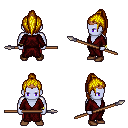
a pixel art fantasy rpg character, male body template, dark elf, purple skin, red robe, red pants, blonde long topknot hairstyle, bronze tiara, bracelets, brown shoes, spear, four views (front, back, left, right), 2x2 character sprite sheet, small pixel art, hard edges, no anti-aliasing